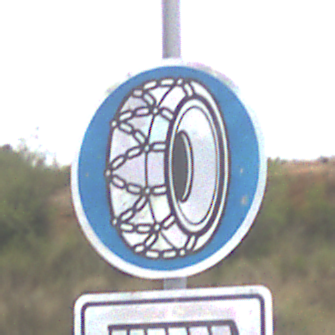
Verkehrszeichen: SchneekettenVorgeschrieben
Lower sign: HinweisDurchSinnbild13
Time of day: Midday
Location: Outdoor (Nature)
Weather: Overcast
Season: NotSpecified
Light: Natural